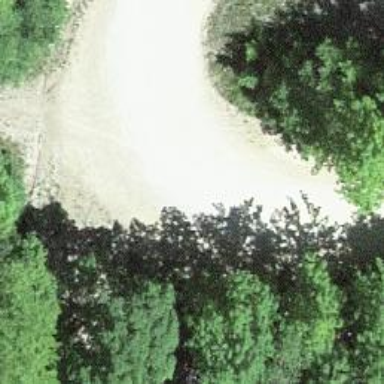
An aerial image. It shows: Unpaved unclassified road.